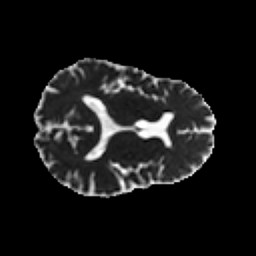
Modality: MD
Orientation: axial
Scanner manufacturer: ge
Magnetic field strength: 3 T
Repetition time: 17 s
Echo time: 0.0877 s